Interaction volume radius: 5 \u00c5
Interaction volume height: 10 \u00c5
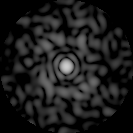
Disorder parameter: 0.8363